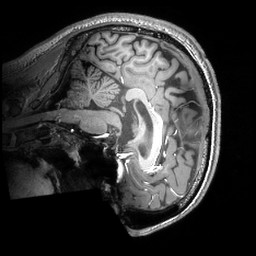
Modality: T1w
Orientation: sagittal
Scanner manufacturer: philips
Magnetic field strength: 7 T
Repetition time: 0.008 s
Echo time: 0.001974 s